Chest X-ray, AP view. Patient: 66 years old, sex M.
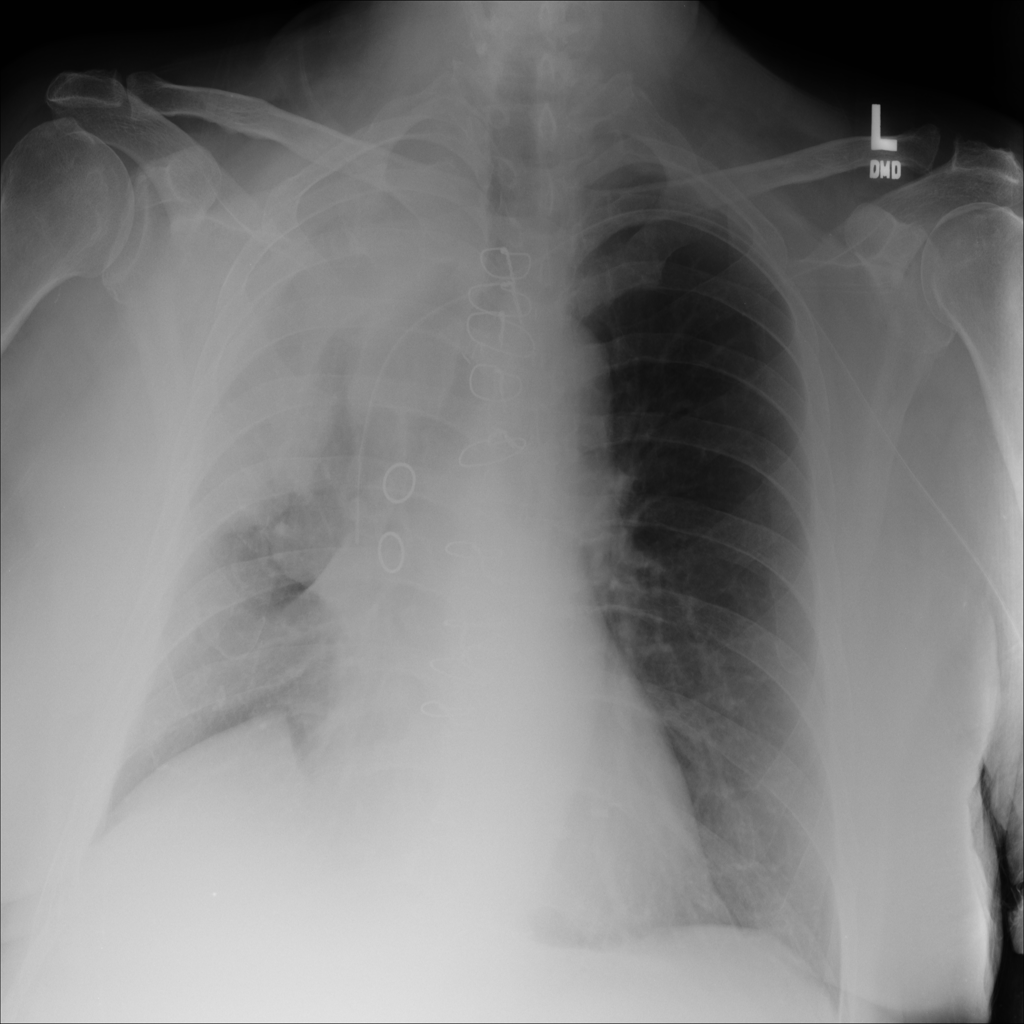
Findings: Effusion, Mass